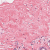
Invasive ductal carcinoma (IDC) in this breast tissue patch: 0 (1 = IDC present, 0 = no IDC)